Question: This has been posted before but my issue is a little different. This is the JPQL query in question:
'''
@Query("SELECT NEW com.htd.domain.ShopOrder(po.id, po.po_number, "
+ "po.due_date, po_part.id, po_part.part_quantity, "
+ "part.id, part.part_number, part.part_description, "
+ "part.plasma_hrs_per_part, part.grind_hrs_per_part, "
+ "part.mill_hrs_per_part, part.brakepress_hrs_per_part) "
+ "FROM Po po "
+ "LEFT JOIN po.partList po_part "
+ "LEFT JOIN po_part.part part "
+ "LEFT JOIN po_part.part where po.id = :id")
List<ShopOrder> getShopOrder(long id);
'''
Now I did try to do:
'''
@Query("SELECT NEW com.htd.domain.ShopOrder(po.id, po.po_number, "
+ "po.due_date, po_part.id, po_part.part_quantity, "
+ "part.id, part.part_number, part.part_description, "
+ "part.plasma_hrs_per_part, part.grind_hrs_per_part, "
+ "part.mill_hrs_per_part, part.brakepress_hrs_per_part) "
+ "FROM Po po "
+ "LEFT JOIN po.partList po_part "
+ "LEFT JOIN po_part.part part "
+ "LEFT JOIN po_part.part where po.id = :id")
List<ShopOrder> getShopOrder(@Param(value="id"));
'''
But this giving me a warning saying:
'''
[ERROR] org.apache.catalina.core.ContainerBase.[Tomcat].[localhost].[/].
[dispatcherServlet] - Servlet.service() for servlet [dispatcherServlet] in
context with path [] threw exception [Request processing failed; nested
exception is org.springframework.dao.InvalidDataAccessApiUsageException:
Name for parameter binding must not be null or empty! For named parameters
you need to use @Param for query method parameters on Java versions < 8.;
nested exception is java.lang.IllegalArgumentException: Name for parameter
binding must not be null or empty! For named parameters you need to use
@Param for query method parameters on Java versions < 8.] with root cause
java.lang.IllegalArgumentException: Name for parameter binding must not be
null or empty! For named parameters you need to use @Param for query method
parameters on Java versions < 8.
'''
The method that is executing the query is:
'''
/**
* Generate Shop Orders.
*/
@RequestMapping(value = "/generateShopOrder/{id}", method = RequestMethod.PUT, produces = MediaType.APPLICATION_JSON_VALUE)
@Timed
public void generate(@PathVariable Long id) throws URISyntaxException {
System.out.println("po id to generate = " + id);
List<ShopOrder> shopOrders = po_partRepository.getShopOrder(id);
for(ShopOrder order: shopOrders) {
System.out.println("-------Printing Shop Orders" + order);
}
}
'''
Advice?
------------UPDATE----------------
This seemed to fix the issue:
'''
@Query("SELECT NEW com.htd.domain.ShopOrder(po.id, po.po_number, "
+ "po.due_date, po_part.id, po_part.part_quantity, "
+ "part.id, part.part_number, part.part_description, "
+ "part.plasma_hrs_per_part, part.grind_hrs_per_part, "
+ "part.mill_hrs_per_part, part.brakepress_hrs_per_part) "
+ "FROM Po po "
+ "LEFT JOIN po.partList po_part "
+ "LEFT JOIN po_part.part part "
+ "LEFT JOIN po_part.part where po.id = ?1")
List<ShopOrder> getShopOrder(Long id);
'''
However now I am getting an error saying:
'''
[ERROR] org.apache.catalina.core.ContainerBase.[Tomcat].[localhost].[/].
[dispatcherServlet] - Servlet.service() for servlet [dispatcherServlet] in
context with path [] threw exception [Request processing failed; nested
exception is org.springframework.dao.InvalidDataAccessApiUsageException:
org.hibernate.QueryException: could not instantiate class
[com.htd.domain.ShopOrder] from tuple; nested exception is
java.lang.IllegalArgumentException: org.hibernate.QueryException: could not
instantiate class [com.htd.domain.ShopOrder] from tuple] with root cause
java.lang.IllegalArgumentException: null
'''
ShopOrder:
'''
public ShopOrder(long po_id, String po_number, LocalDate po_due_date,
long po_part_id, int part_quantity, long part_id,
String part_number, String part_decription, BigDecimal plasma_hrs,
BigDecimal grind_hours, BigDecimal mill_hrs,
BigDecimal breakpress_hrs) {
this.po_id = po_id;
this.po_number = po_number;
this.po_due_date = po_due_date;
this.po_part_id = po_part_id;
this.part_quantity = part_quantity;
this.part_id = part_id;
this.part_number = part_number;
this.part_decription = part_decription;
this.plasma_hrs = plasma_hrs;
this.grind_hours = grind_hours;
this.mill_hrs = mill_hrs;
this.breakpress_hrs = breakpress_hrs;
}
'''

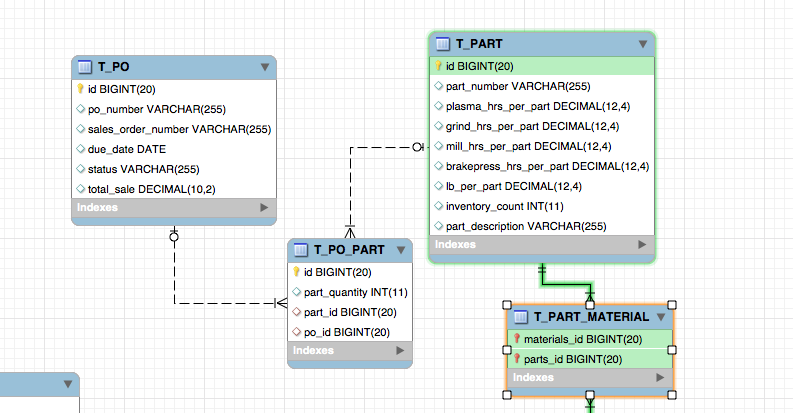
Answer: Instead of using : po.id = :id just use ?1....
'''
@Query("SELECT NEW com.htd.domain.ShopOrder(po.id, po.po_number, "
+ "po.due_date, po_part.id, po_part.part_quantity, "
+ "part.id, part.part_number, part.part_description, "
+ "part.plasma_hrs_per_part, part.grind_hrs_per_part, "
+ "part.mill_hrs_per_part, part.brakepress_hrs_per_part) "
+ "FROM Po po "
+ "LEFT JOIN po.partList po_part "
+ "LEFT JOIN po_part.part part "
+ "LEFT JOIN po_part.part where po.id = ?1")
List<ShopOrder> getShopOrder(Long id);
'''